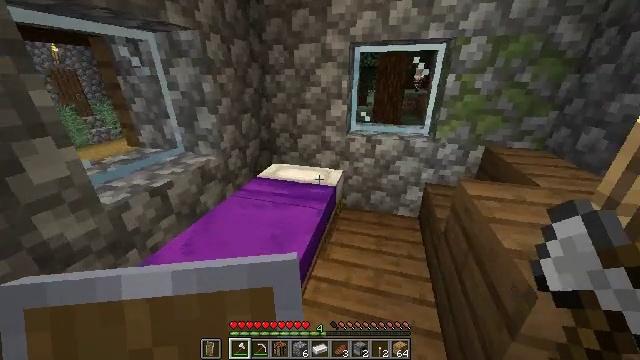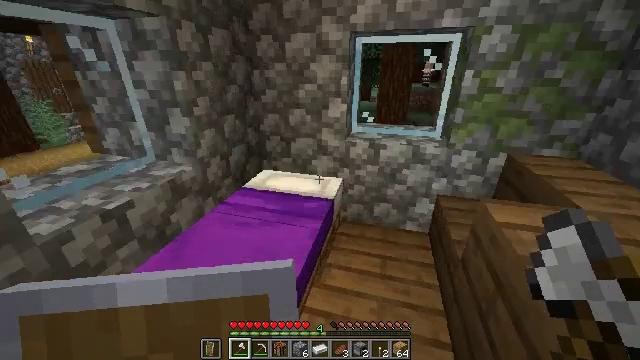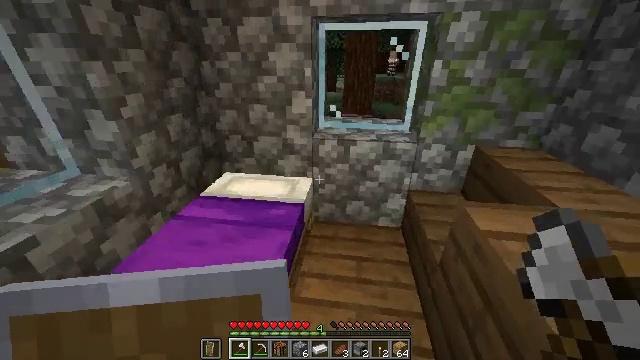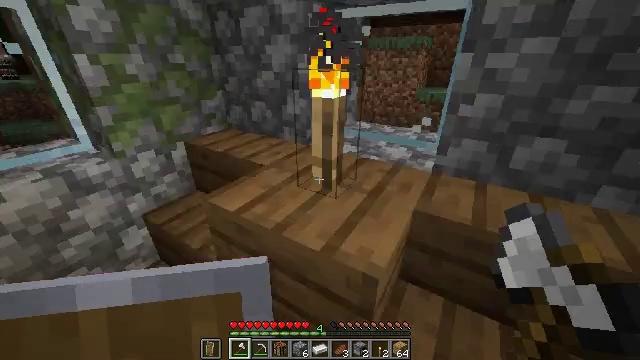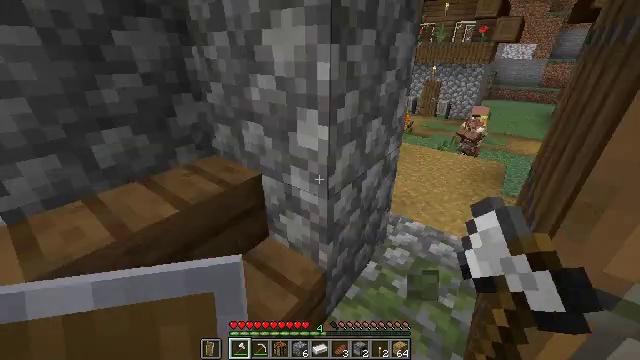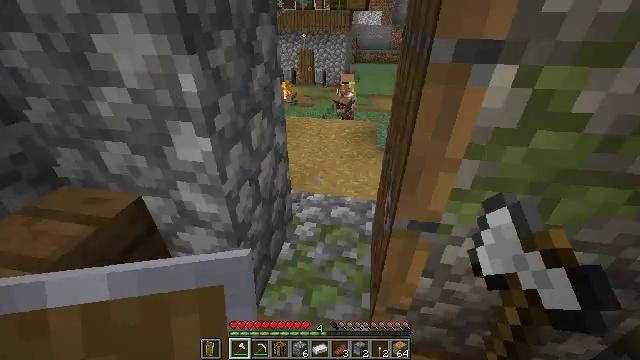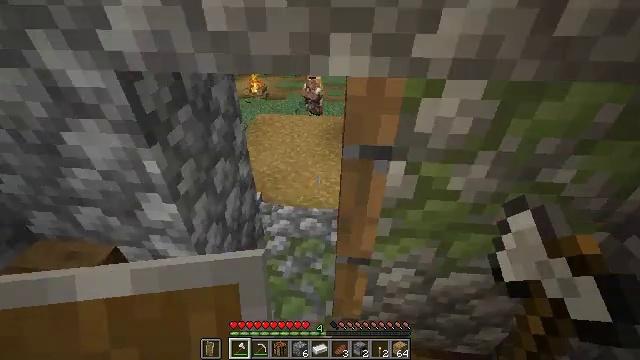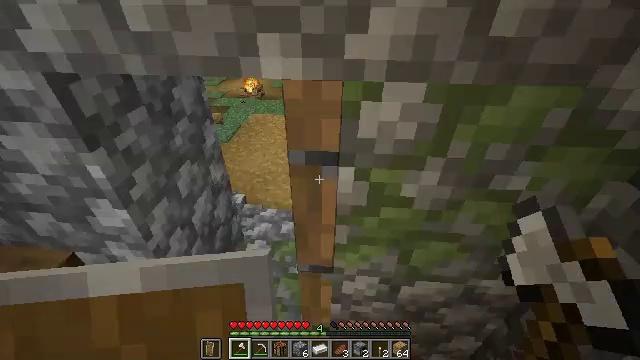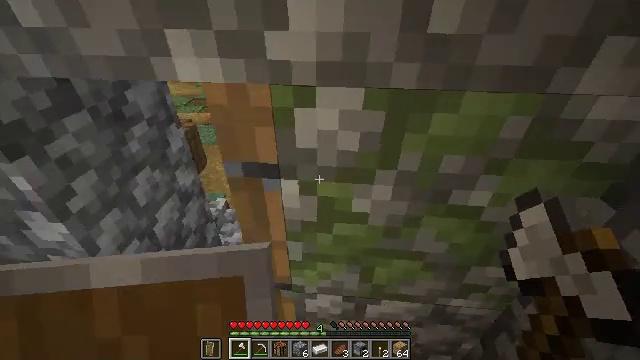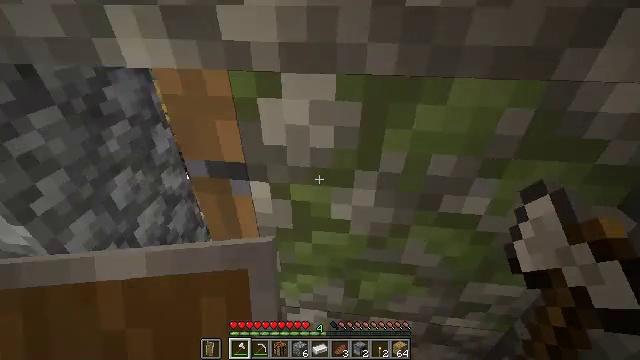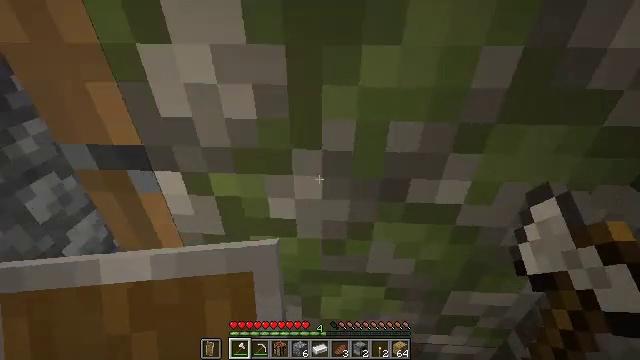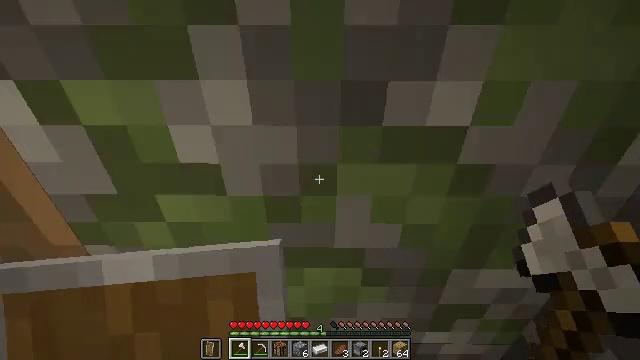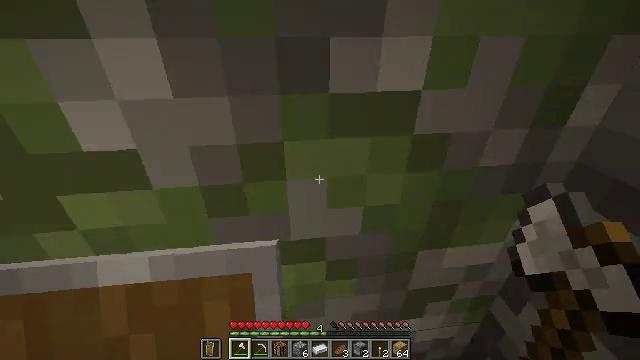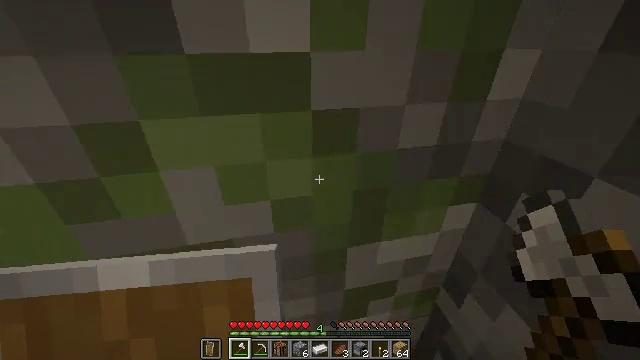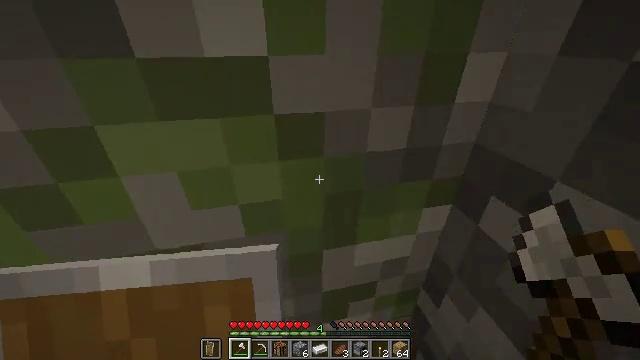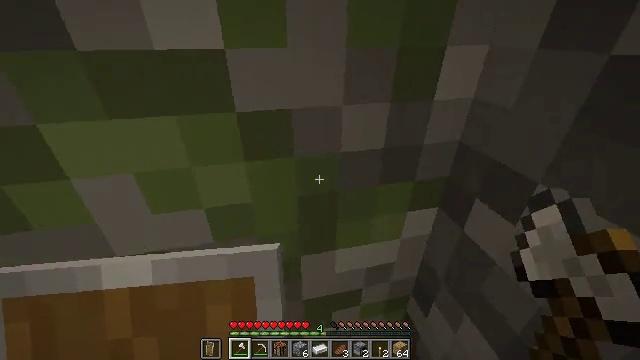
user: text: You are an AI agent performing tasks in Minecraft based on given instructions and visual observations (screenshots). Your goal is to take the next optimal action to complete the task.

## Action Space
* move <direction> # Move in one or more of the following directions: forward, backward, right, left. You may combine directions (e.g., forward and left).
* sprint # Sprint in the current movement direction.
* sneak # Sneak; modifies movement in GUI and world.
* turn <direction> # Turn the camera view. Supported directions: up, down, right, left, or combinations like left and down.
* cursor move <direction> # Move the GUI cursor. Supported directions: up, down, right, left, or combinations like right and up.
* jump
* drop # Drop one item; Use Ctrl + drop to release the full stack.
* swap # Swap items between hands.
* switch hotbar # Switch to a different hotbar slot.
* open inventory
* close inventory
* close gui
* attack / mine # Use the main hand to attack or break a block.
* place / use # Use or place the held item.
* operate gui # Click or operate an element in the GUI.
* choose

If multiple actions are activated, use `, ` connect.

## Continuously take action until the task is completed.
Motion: motion action
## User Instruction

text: Mine the blue bed to pick it up.
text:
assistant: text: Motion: move forward
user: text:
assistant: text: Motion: turn right and down
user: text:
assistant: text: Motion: turn right
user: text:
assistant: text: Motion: turn right
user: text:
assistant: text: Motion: move right, turn right and down
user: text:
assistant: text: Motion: move right, turn right and down
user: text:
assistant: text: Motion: move forward and move right
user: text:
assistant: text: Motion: move forward and move right
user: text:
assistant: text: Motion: move forward and move right, turn left and up
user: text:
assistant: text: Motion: move forward and move right, turn right and up
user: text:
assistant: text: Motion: move forward, turn right
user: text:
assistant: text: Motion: move forward, sprint, turn right
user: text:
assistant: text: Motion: move forward, sprint, turn right
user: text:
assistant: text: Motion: move forward, sprint
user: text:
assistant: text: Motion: move forward, sprint
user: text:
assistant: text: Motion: move forward, sprint, turn left
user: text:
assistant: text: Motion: move forward, sprint, turn left
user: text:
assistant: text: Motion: move forward and move left, sprint, turn left and up
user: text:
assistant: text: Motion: move forward and move left, sprint, turn left
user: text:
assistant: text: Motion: move forward and move left, sprint
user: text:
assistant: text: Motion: move forward and move left, sprint
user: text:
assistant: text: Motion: move forward and move left, sprint
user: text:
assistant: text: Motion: move forward and move left, sprint, turn down
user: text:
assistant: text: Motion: move forward, turn right and down
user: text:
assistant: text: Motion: move forward, turn right and down
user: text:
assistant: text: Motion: move forward
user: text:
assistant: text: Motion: move forward
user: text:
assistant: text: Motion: move forward
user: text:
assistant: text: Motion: move forward and move left
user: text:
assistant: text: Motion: move forward and move left